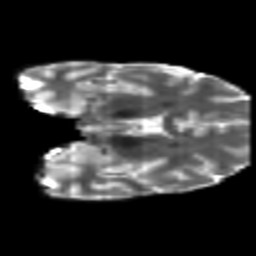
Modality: T2w
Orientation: coronal
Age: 47
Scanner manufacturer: philips
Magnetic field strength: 3 T
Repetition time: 8.6 s
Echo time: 0.127 s